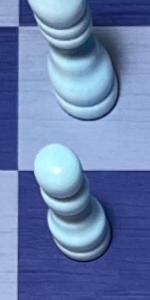
Label: Pawn_White